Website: home-depot
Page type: receipt
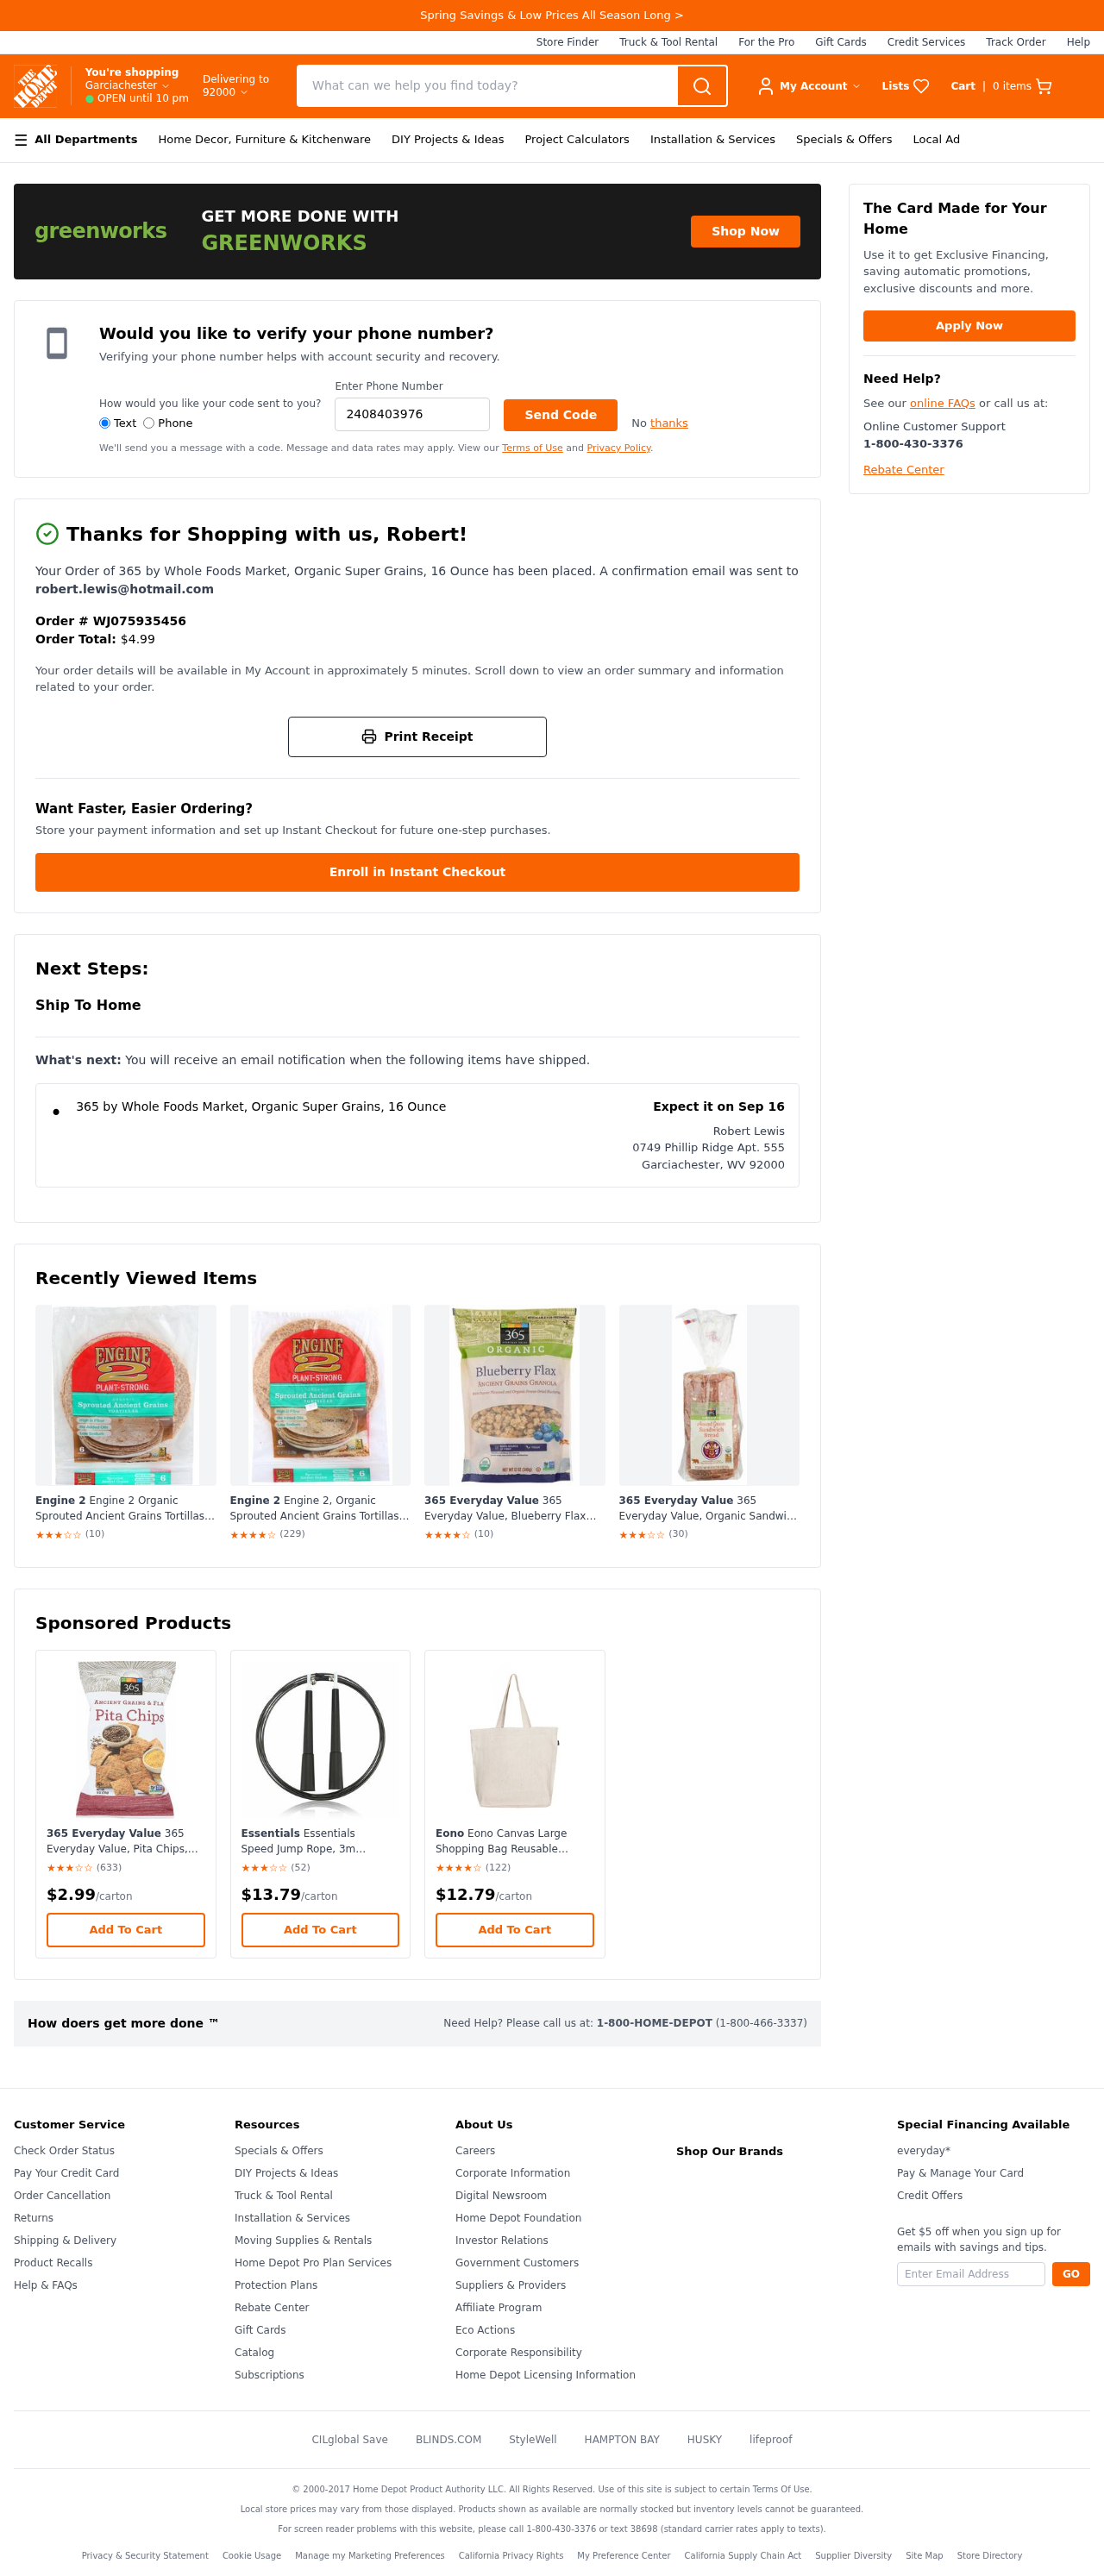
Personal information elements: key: PII_CITY
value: Garciachester
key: PII_CITY_STATE_ZIP
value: Garciachester, WV 92000
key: PII_EMAIL
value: robert.lewis@hotmail.com
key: PII_FIRSTNAME
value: Robert
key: PII_FULLNAME
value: Robert Lewis
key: PII_PHONE
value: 2408403976
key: PII_POSTCODE
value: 92000
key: PII_STREET
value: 0749 Phillip Ridge Apt. 555
Product elements: key: PRODUCT1_NAME
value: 365 by Whole Foods Market, Organic Super Grains, 16 Ounce
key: PRODUCT2_NAME
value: Engine 2 Engine 2 Organic Sprouted Ancient Grains Tortillas, 6 ct
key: PRODUCT2_BRAND
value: Engine 2
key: PRODUCT2_RATING
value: ★★★☆☆
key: PRODUCT2_NUM_RATINGS
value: (10)
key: PRODUCT3_NAME
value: Engine 2 Engine 2, Organic Sprouted Ancient Grains Tortillas, 6 ct
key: PRODUCT3_BRAND
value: Engine 2
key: PRODUCT3_RATING
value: ★★★★☆
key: PRODUCT3_NUM_RATINGS
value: (229)
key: PRODUCT4_NAME
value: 365 Everyday Value 365 Everyday Value, Blueberry Flax Ancient Grains Granola, 12 oz
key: PRODUCT4_BRAND
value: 365 Everyday Value
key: PRODUCT4_RATING
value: ★★★★☆
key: PRODUCT4_NUM_RATINGS
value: (10)
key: PRODUCT5_NAME
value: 365 Everyday Value 365 Everyday Value, Organic Sandwich Bread, Ancient Grains (17 Slices), 20 Ounce
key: PRODUCT5_BRAND
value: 365 Everyday Value
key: PRODUCT5_RATING
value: ★★★☆☆
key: PRODUCT5_NUM_RATINGS
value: (30)
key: PRODUCT6_NAME
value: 365 Everyday Value 365 Everyday Value, Pita Chips, Ancient Grains & Flax, 9 oz
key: PRODUCT6_BRAND
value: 365 Everyday Value
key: PRODUCT6_RATING
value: ★★★☆☆
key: PRODUCT6_NUM_RATINGS
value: (633)
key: PRODUCT6_PRICE
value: $2.99
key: PRODUCT7_NAME
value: Essentials Essentials Speed Jump Rope, 3m Adjustable Steel Wire Jumping Ropes for Boxing, MMA, Crossfit, Workou
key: PRODUCT7_BRAND
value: Essentials
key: PRODUCT7_RATING
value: ★★★☆☆
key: PRODUCT7_NUM_RATINGS
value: (52)
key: PRODUCT7_PRICE
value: $13.79
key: PRODUCT8_NAME
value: Eono Eono Canvas Large Shopping Bag Reusable Shopping Bag Environmentally Friendly Grocery Shoulder Jute
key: PRODUCT8_BRAND
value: Eono
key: PRODUCT8_RATING
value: ★★★★☆
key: PRODUCT8_NUM_RATINGS
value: (122)
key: PRODUCT8_PRICE
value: $12.79
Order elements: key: ORDER_NUM_ITEMS
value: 0
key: ORDER_ID
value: WJ075935456
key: ORDER_TOTAL
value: $4.99
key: ORDER_DELIVERY_DATE
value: Expect it on Sep 16